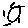
Label: sun